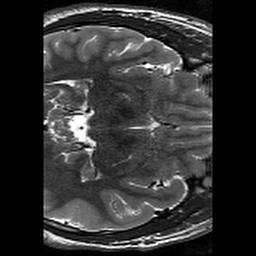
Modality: T2w
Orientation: axial